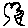
Label: tree